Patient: sex M, age 73
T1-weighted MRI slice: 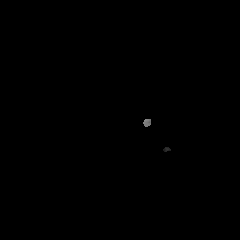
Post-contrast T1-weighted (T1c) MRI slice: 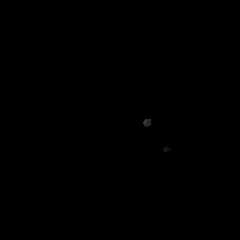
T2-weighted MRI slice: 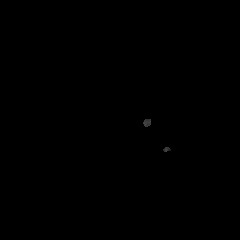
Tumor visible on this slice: no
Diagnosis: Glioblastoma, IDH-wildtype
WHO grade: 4